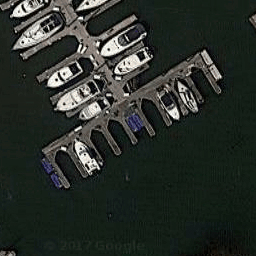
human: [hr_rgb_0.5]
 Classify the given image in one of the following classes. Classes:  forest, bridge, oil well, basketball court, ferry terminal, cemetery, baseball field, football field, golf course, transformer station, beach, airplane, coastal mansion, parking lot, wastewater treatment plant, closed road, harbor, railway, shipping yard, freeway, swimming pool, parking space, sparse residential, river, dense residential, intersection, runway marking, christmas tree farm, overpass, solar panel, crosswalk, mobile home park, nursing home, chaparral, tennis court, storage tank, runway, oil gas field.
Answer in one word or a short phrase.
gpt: harbor